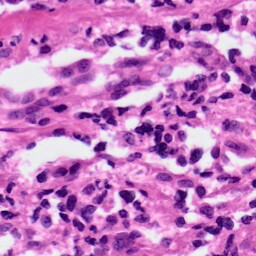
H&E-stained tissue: Ovarian